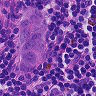
Metastatic tissue present: yes